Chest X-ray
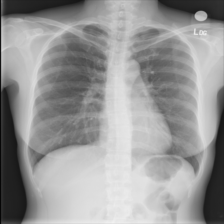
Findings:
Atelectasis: negative
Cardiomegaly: negative
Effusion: negative
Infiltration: negative
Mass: negative
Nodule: negative
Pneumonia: negative
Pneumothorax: negative
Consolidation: negative
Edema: negative
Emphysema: negative
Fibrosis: negative
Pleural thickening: negative
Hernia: negative